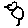
Label: bird